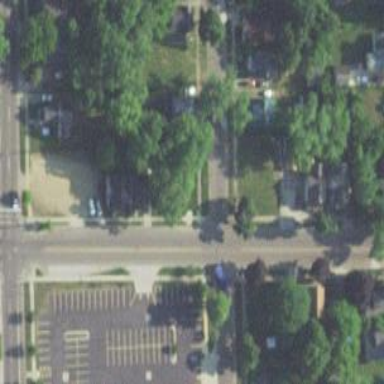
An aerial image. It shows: Tertiary road with asphalt surface.